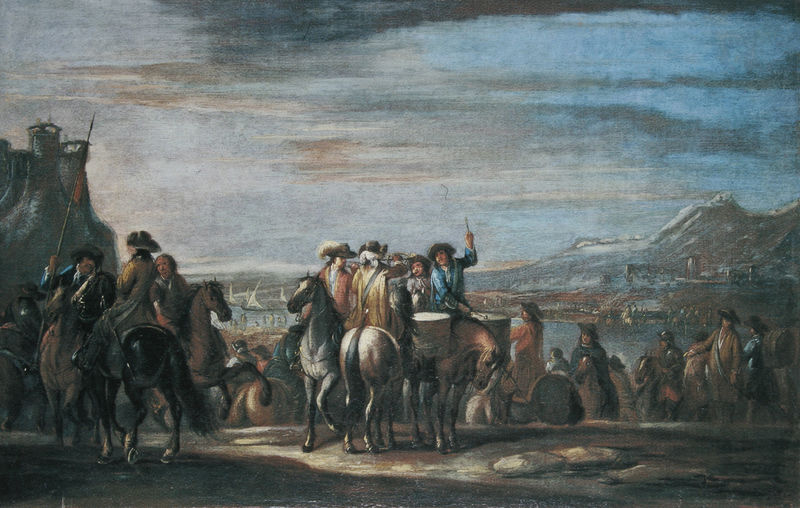
Titel: Musik zu Pferde
Künstler: August Querfurt
Standort: Mainz
Institution: Landesmuseum
Schlagwörter: angriff, berg, blau, feder, felsen, gemälde, gruppe, himmel, kampf, mann, meer, schatten, umhang, wasser, wolken, fluss, landschaft, menschen, see, stadt, ufer, braun, finger, frankreich, geste, hintergrund, hut, hüte, kopfbedeckungen, licht, männer, rücken, schwarz, vordergrund, weiss, ausblick, gebäude, haus, rot, schloss, schnee, tier, tiere, wolke, fest, leute, malerei, versammlung, mütze, mützen, federn, historie, stehen, stein, steine, ebene, häuser, hügel, spiegelung, boden, musik, musiker, england, tal, boote, pferd, pferde, reiter, bewölkt, federbusch, federhut, huf, reiten, ritt, schweif, schärpe, kopfbedeckung, küste, rückenansicht, schiffe, segel, segelboot, segelschiffe, fahne, flagge, segelschiff, berge, bergig, fels, gebirge, gipfel, dorf, bergkette, dunst, figuren, hafen, masten, krieg, schlacht, lanze, soldaten, warten, bucht, segelboote, klippe, segler, truhe, burg, festung, militär, schwert, säbel, uniformen, waffen, soldat, waffe, menschenmenge, ritter, trommel, armee, schimmel, wimpel, hügelig, krieger, plateau, speer, schweife, begrüßung, trommler, schlagen, golf, signal, schärpen, standarte, lager, erwartung, tambour, trompete, feste, wachturm, trommeln, historia, reiterei, bekanntmachung, aufmarsch, einschiffung, trompeter, talkessel, handzeichen, seee, federbüsche, eappen, ffe, histie